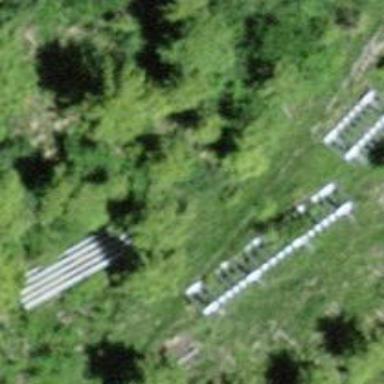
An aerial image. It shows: Man-made structure for avalanche protection.